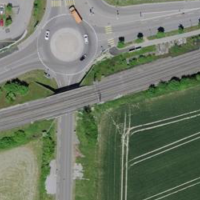
EUNIS habitat code: 57
Species observed at this site:
Chorthippus brunneus